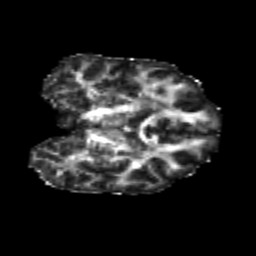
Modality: FA
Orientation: coronal
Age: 20
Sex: male
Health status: healthy
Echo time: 0.074 s